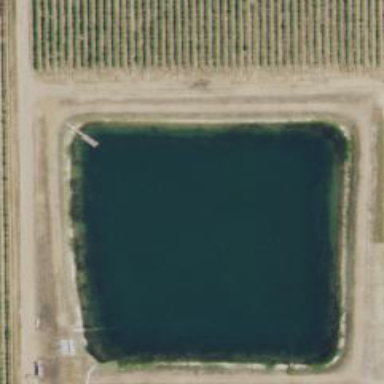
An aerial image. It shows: Pond serving as water storage reservoir.